Question: i am trying to custom tabs in action bar. it works fine in many devices but sometimes its width not set to match_parent. i have used textview as custom layout. i tried many things like i changed in style.xml
'<style name="AppTheme" parent="Theme.AppCompat.Light.DarkActionBar"> <item name="android:padding">0dp</item> </style>'
but from upper solution my other layout become so stucked up. so if anyone know how to enlarge size of custom tab to match_parent than it will really help me thank
you

==> this is my code from where i try to set textview to tabs
'''
TextView textView=new TextView(getApplicationContext());
textView.setText(tab_name);
textView.setGravity(Gravity.CENTER);
textView.setTextSize(20.0f);
textView.setLayoutParams(new ViewGroup.LayoutParams(ViewGroup.LayoutParams.MATCH_PARENT, ViewGroup.LayoutParams.MATCH_PARENT));
textView.setPadding(20,0,20,0);
textView.setBackgroundColor(Color.parseColor("#ffffff"));
textView.setTextColor(Color.parseColor("#000000"));
textView.setTypeface(customFont);
actionBar.addTab(actionBar.newTab().setText(tab_name).setCustomView(textView)
.setTabListener(this));
'''
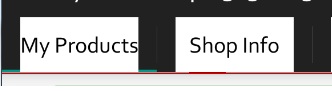
Answer: Atlast i got solution to this..
'''
<style name="AppTheme" parent="Theme.AppCompat.Light.DarkActionBar">
<!-- Customize your theme here. -->
</style>
'''
this was my App theme at first so i changed it to :
'''
<style name="AppTheme" parent="Theme.AppCompat.Light">
<!-- Customize your theme here. -->
</style>
'''
and included other style for Actionbar
'''
<style name="custom_theme" parent="Theme.AppCompat.Light.DarkActionBar">
<item name="android:padding">0dp</item>
</style>
'''
and i set that action bar activity theme to custom theme. so whole app theme will be Apptheme but for that perticular activity i set custom_theme.
'''
<activity android:name=".abc" android:theme="@style/custom_theme" android:launchMode="singleTask"
android:screenOrientation="portrait"
>
'''
i tried many ways but none work. so i implement this way.